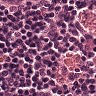
Metastatic tissue present: no